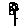
Label: flower